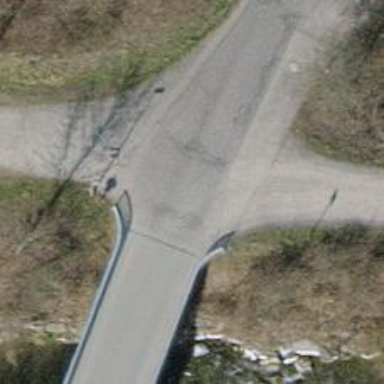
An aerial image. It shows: Asphalt road designated for service vehicles.